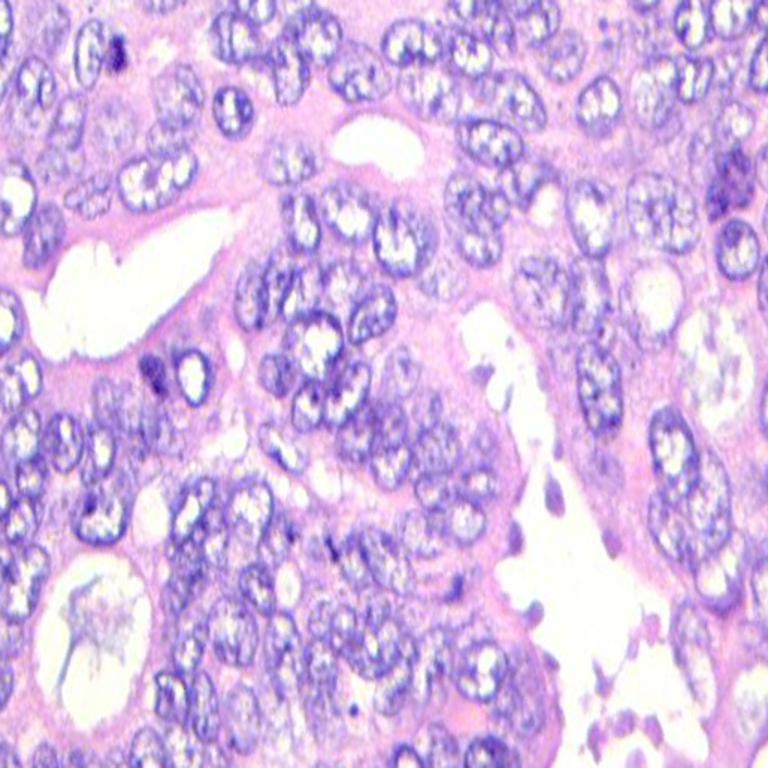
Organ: colon
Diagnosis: adenocarcinomas